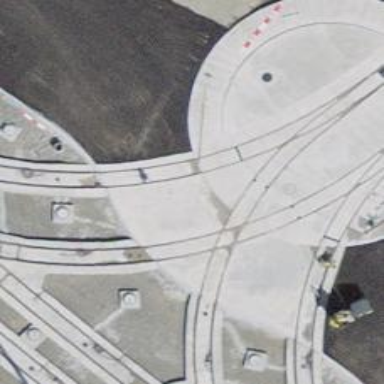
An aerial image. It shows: Railway crossing.